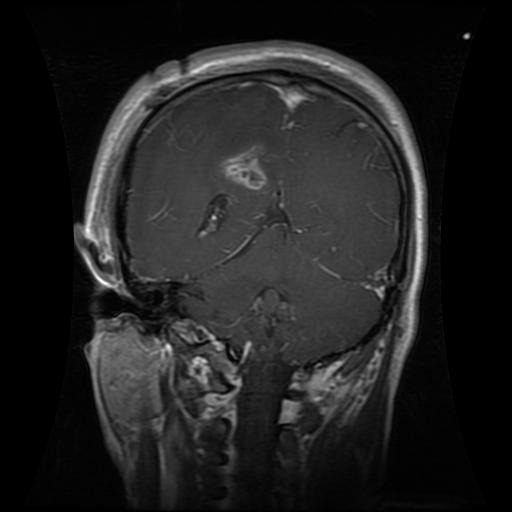
Label: glioma